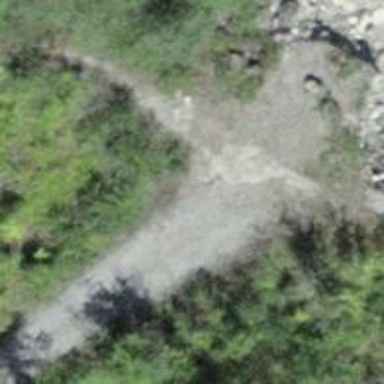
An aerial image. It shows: Path.